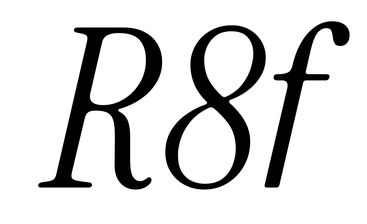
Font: InstrumentSerif-Italic